Question: i want to combine 2 forms into one submit button on separate parts of the website. its pretty much a check box deletion mysql row script. here is a picture.

What I am trying to do is have DELETE SELECTED, delete the selected checkedboxes rows that are on the left side.
I am unable to get that to work.
My form names are for the button and for the whole table as a form.
I tried to combine both forms into one by using javascript.
'''
function functionCaller()
{
document.getElementById('delete1').submit();
document.getElementById('delete2').submit();
}
'''
It doesnt seem to work.
Does anyone have any ideas, I pretty much want to use a submit button on another part of the page that corresponds to being the submit button for the check boxes, while not being part of the same form. I hope it makes sense.
UPDATE. ADDED CODE.
The form for the button seperated from the table
'''
<form action="" method="post" name="delete">
<div style=" float: right;">
<input type="submit" value="Delete Selected" id="delete" onclick="functionCaller()" name="delete">
</div>
</form>
'''
Here is the form that contains the table
'''
<form action="" method="post" name="delete">
<div class="table">
<div class="table-head">
<div data-label="select" class="column"><input type="checkbox" id="selectall"></div>
<div data-label="id" class="column">ID</div>
<div data-label="avatar" class="column">Avatar</div>
<div data-label="username" class="column">Username</div>
<div data-label="email" class="column">Email</div>
<div data-label="active" class="column">Active</div>
<div data-label="level" class="column">Level</div>
<div data-label="modify" class="column">Modify</div>
</div>
<div class="row">
<div data-label="select" class="column"><input type="checkbox" class="selectedId" name="checkbox[]" id="checkbox[]" value="94" onclick="resetSelectAll();"></div>
<div data-label="id" class="column">94</div>
<div data-label="avatar" class="column"><img alt="" src="uploads/540d248343caa.JPG"></div>
<div data-label="username" class="column">admin</div>
<div data-label="email" class="column">brian.cherdak@gmail.com</div>
<div data-label="active" class="column">Yes</div>
<div data-label="level" class="column">Admin</div>
<div data-label="modify" class="column"><a href="admin_update.php?id=94"><img alt="" src="images/tool.png"></a> <a onclick="delete_user(94);" href="#"><img alt="" src="images/delete.png"></a></div>
</div>
<div class="row">
<div data-label="select" class="column"><input type="checkbox" class="selectedId" name="checkbox[]" id="checkbox[]" value="287" onclick="resetSelectAll();"></div>
<div data-label="id" class="column">287</div>
<div data-label="avatar" class="column"><img alt="" src="uploads/54052a0accd62.gif"></div>
<div data-label="username" class="column">Quyn</div>
<div data-label="email" class="column">brian.cherdak@gmail.com</div>
<div data-label="active" class="column">Yes</div>
<div data-label="level" class="column">Regular</div>
<div data-label="modify" class="column"><a href="admin_update.php?id=287"><img alt="" src="images/tool.png"></a> <a onclick="delete_user(287);" href="#"><img alt="" src="images/delete.png"></a></div>
</div>
</div>
</form>
'''
They are both on seperate sides of the page, but I want the delete button to pretty much be the delete button for the table form.
This is what my delete php code looks like
'''
<?php
if(isset($_POST['delete']))
{
for($i=0;$i<count($_POST['checkbox']);$i++){
$del_id = $_POST['checkbox'][$i];
$sql_del = "DELETE FROM users WHERE id='$del_id'";
$result_del = mysql_query($sql_del);
}
}
?>
'''
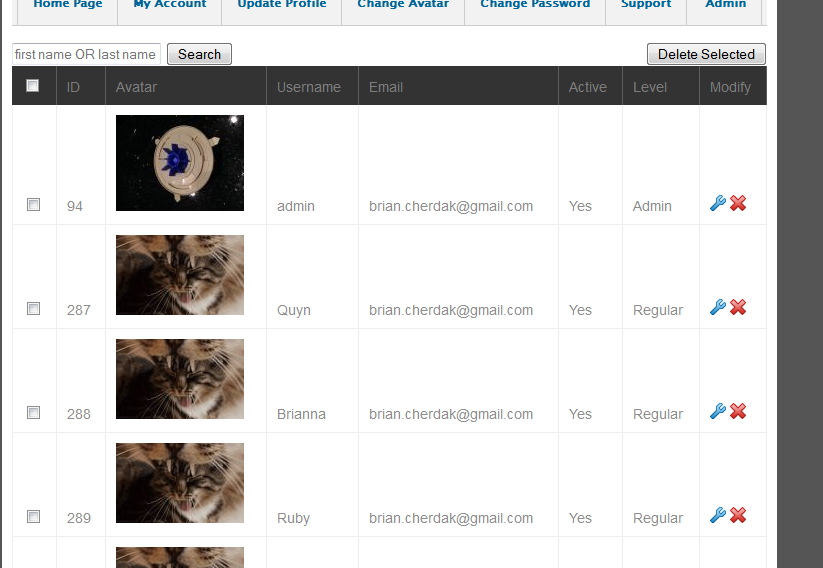
Answer: Updated answer after comment:
'''
<form action="" method="post" name="delete1" id='form1' method="POST" onsubmit="merge(); return true;">
<div style=" float: right;">
<input type="submit">
</div>
</form>
<form action="" method="post" name="delete2" id='form2'>
// your checkboxes...
</form>
<script type="text/javascript">
function merge() {
$result = $("#form1");
$("#form2 input, #form2 select").each(function() {
if($(this).is(':checked')){
$result.append("<input type='hidden' name='"+$(this).attr('name')+"' value='"+$(this).val()+"' />");
}
});
}
</script>
'''